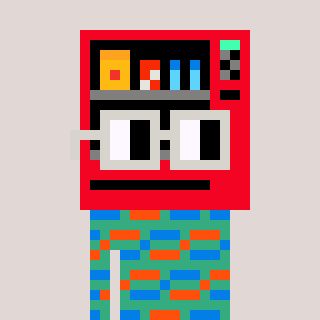
a pixel art character with square light gray glasses, a vending machine-shaped head and a teal-colored body on a warm background